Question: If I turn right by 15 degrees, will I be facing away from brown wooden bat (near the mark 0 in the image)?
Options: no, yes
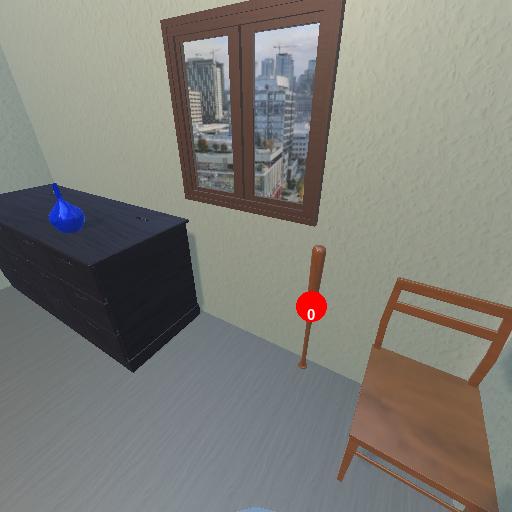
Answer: no